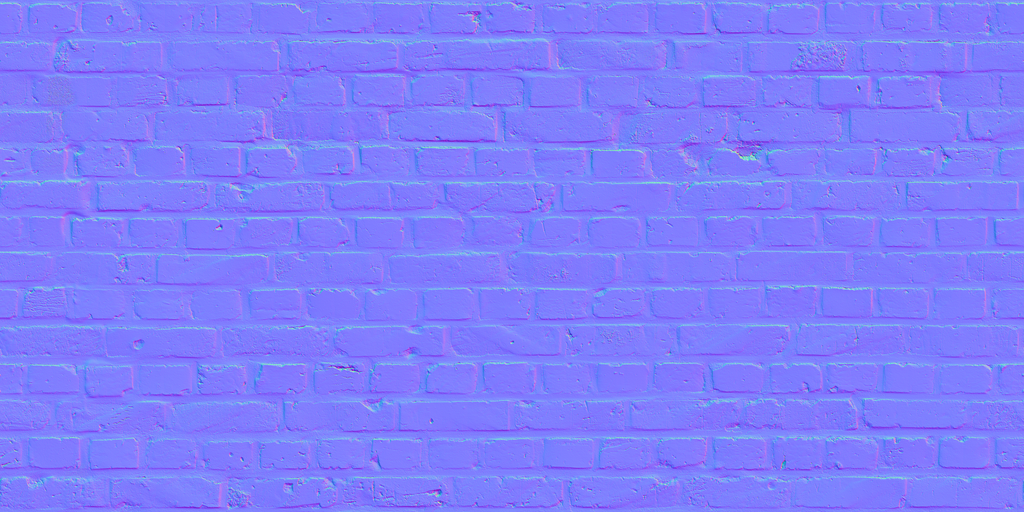
Texture map type: NormalGL